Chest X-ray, AP view. Patient: 52 years old, sex F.
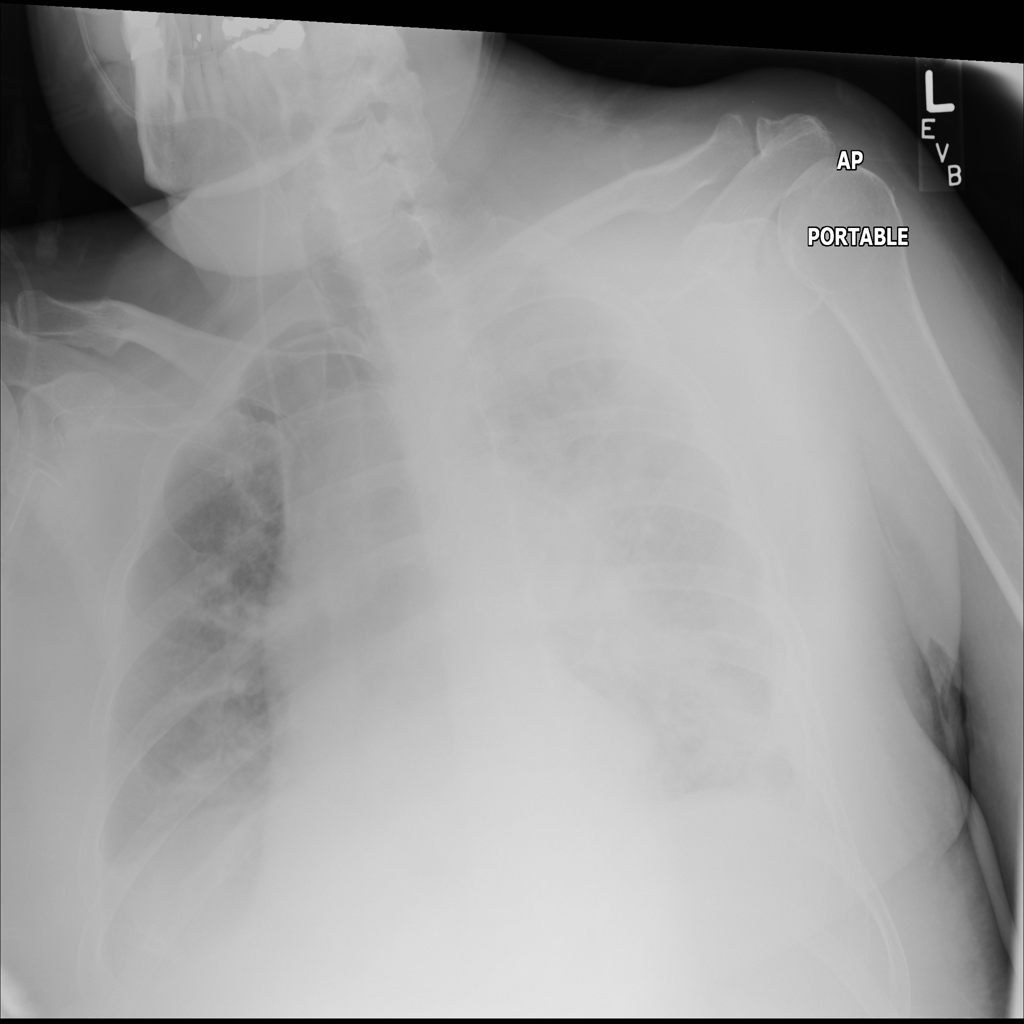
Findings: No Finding